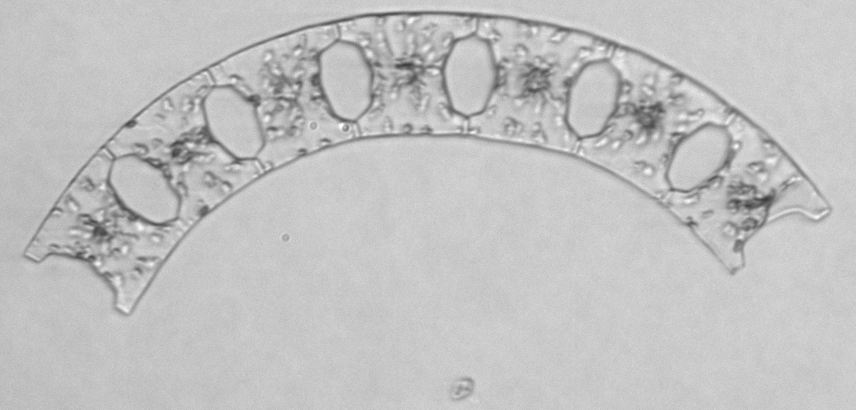
Label: Eucampia